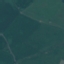
Land use / land cover class: Pasture